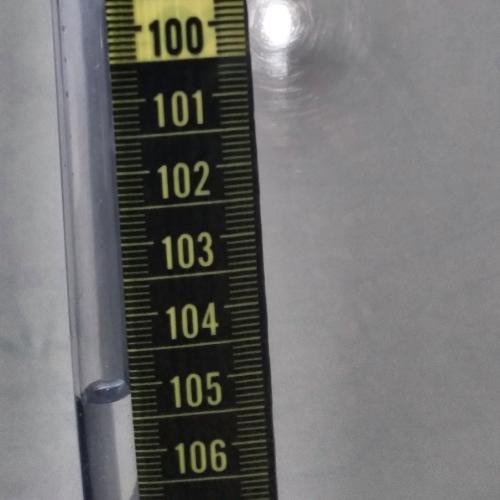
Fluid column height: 105.1 cm